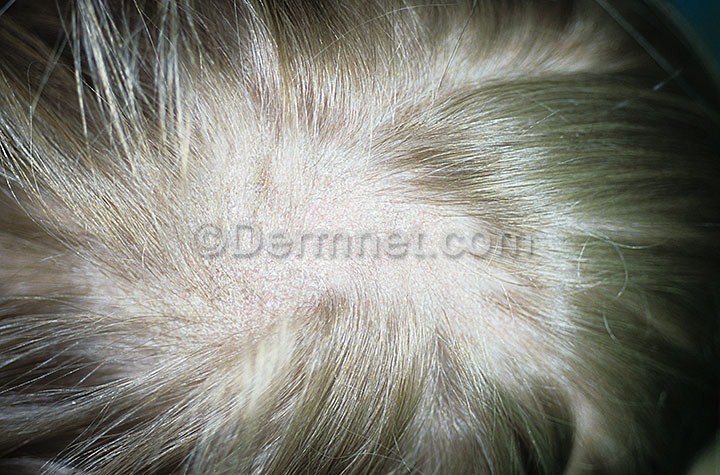
Disease: Nail Fungus and other Nail Disease